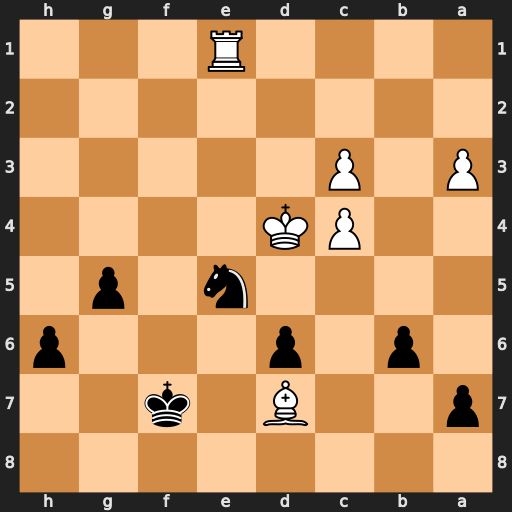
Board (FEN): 8/p2B1k2/1p1p3p/4n1p1/2PK4/P1P5/8/4R3
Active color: b
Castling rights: -
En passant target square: -
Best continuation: Nf3+ Kd5 Nxe1